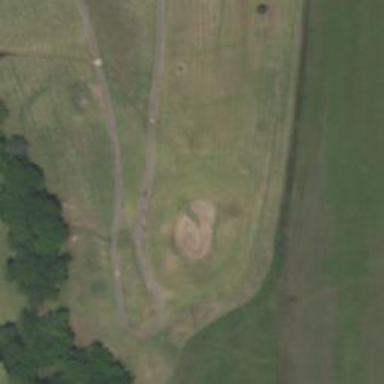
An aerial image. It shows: Golf hole.